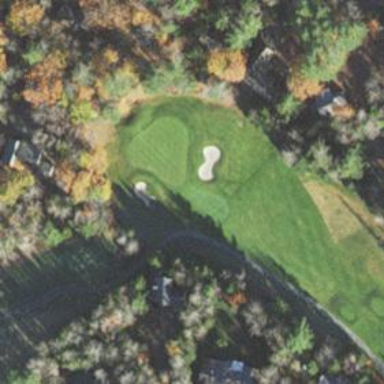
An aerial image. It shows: Golf hole.